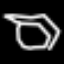
Label: octagon